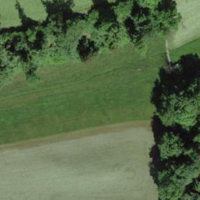
EUNIS habitat code: 52
Species observed at this site:
Caltha palustris
Sorbus aucuparia
Lysimachia vulgaris
Filipendula ulmaria